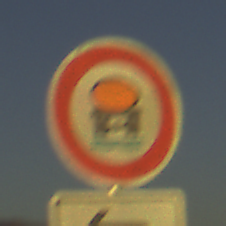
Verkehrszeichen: VerbotFahrzeugeWassergefaehrdenderLadung
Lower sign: RichtungsangabeDurchPfeile2
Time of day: SunriseSunset
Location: Outdoor (Nature)
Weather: Clear
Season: NotSpecified
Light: Natural